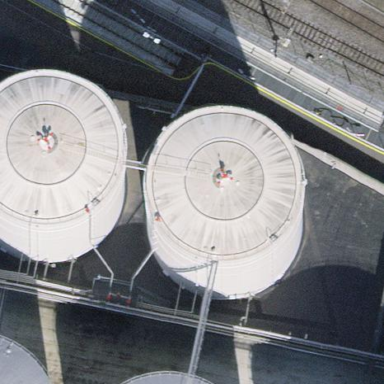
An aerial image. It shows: Storage tank building.